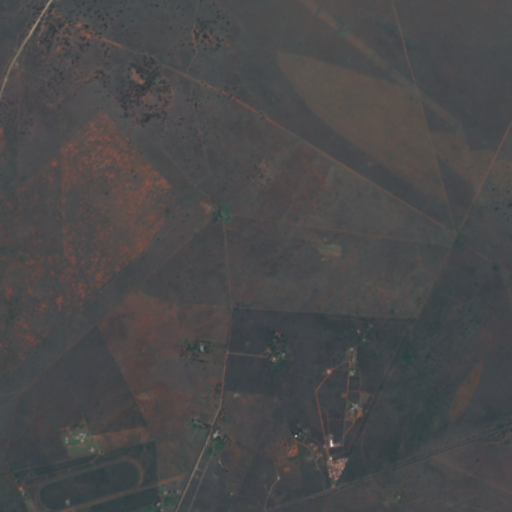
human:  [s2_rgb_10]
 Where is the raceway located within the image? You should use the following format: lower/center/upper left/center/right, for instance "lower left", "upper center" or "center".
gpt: The raceway is located in the lower left of the image.
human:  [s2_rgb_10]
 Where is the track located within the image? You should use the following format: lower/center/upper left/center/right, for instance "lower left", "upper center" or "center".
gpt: The track is located in the lower left of the image.
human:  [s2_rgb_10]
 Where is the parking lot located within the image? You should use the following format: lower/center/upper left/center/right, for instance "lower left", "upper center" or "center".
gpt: There is no parking lot in the image.